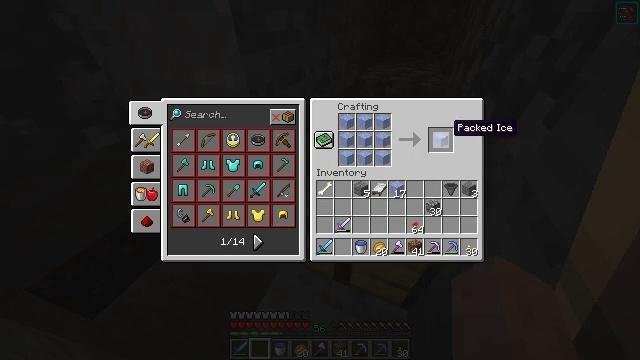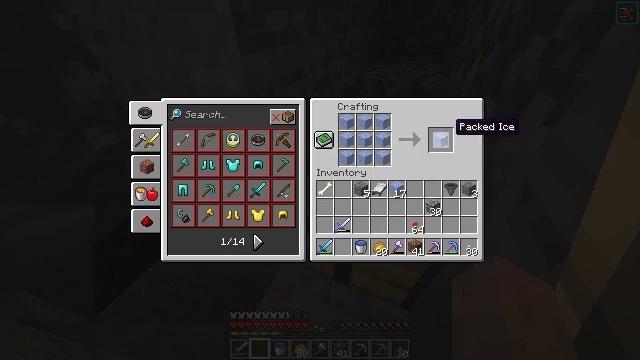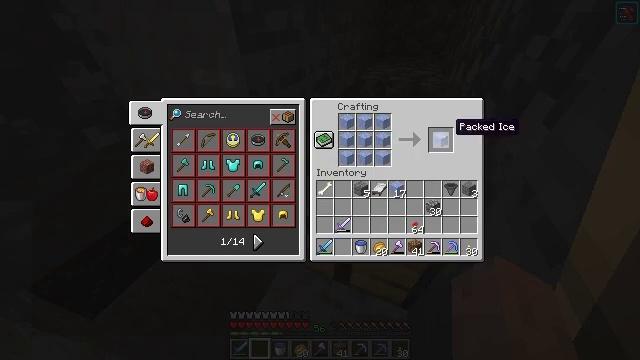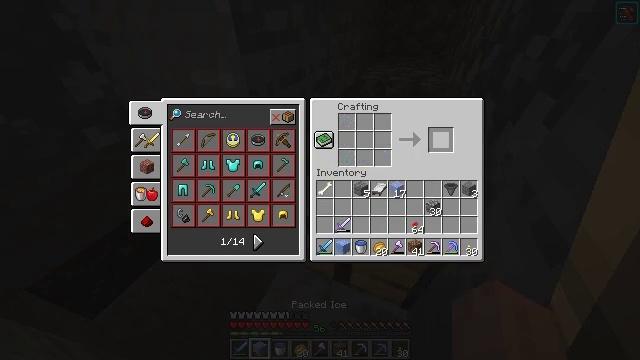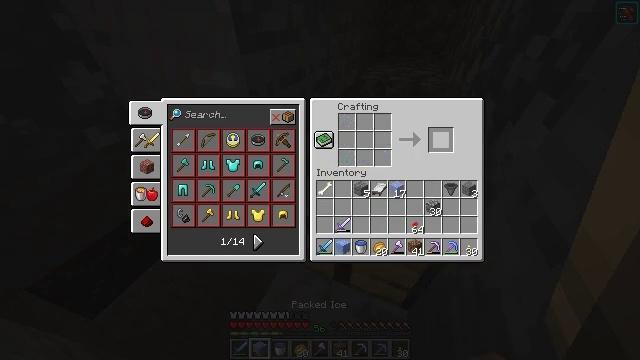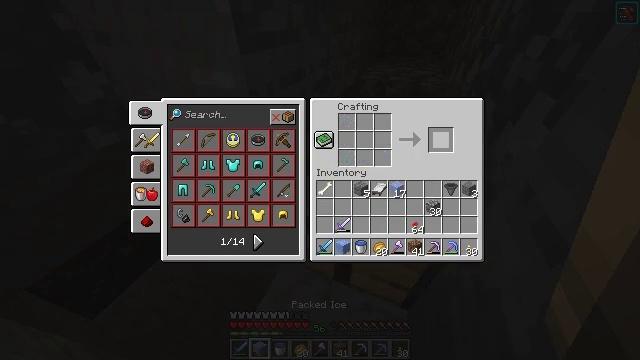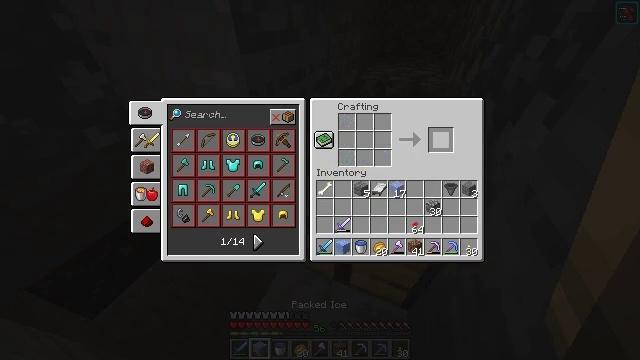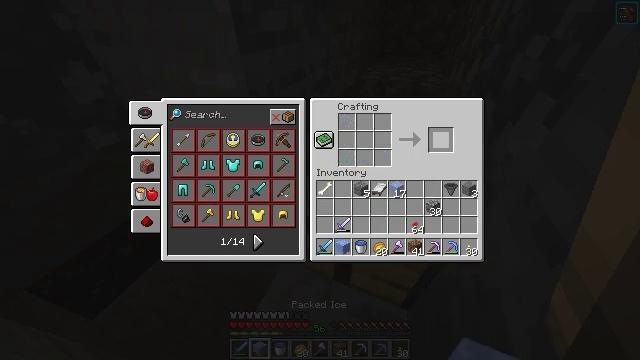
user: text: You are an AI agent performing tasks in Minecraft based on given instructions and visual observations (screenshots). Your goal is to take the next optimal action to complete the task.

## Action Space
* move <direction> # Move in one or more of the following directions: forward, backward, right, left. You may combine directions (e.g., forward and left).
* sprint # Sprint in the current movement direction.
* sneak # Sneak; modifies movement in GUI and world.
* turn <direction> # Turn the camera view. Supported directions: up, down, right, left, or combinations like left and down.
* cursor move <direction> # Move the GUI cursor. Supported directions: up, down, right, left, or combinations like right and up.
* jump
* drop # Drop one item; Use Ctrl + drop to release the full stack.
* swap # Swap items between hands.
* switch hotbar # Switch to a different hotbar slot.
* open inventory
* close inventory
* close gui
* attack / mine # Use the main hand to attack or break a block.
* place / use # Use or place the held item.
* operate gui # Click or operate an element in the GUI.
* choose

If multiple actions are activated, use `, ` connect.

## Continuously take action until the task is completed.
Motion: motion action
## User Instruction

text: Combine ice blocks in the crafting table to get packed ice.
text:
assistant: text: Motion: sneak
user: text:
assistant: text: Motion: sneak
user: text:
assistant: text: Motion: sneak, choose
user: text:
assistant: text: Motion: sneak, choose
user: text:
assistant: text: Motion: sneak
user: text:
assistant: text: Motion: sneak
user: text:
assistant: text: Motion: sneak
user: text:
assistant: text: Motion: no_op